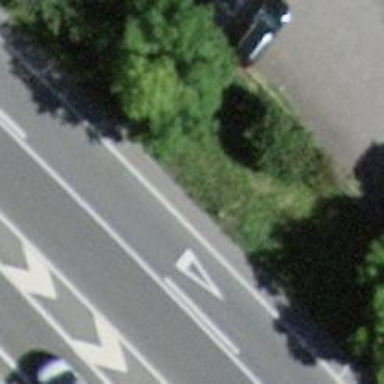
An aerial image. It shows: Road with "give way" sign.